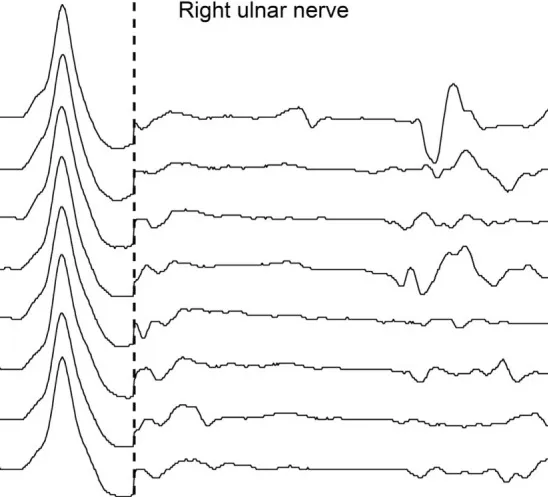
Second nerve conduction study according to standard techniques performed on day 25 after admission. No F-waves are recorded by supramaximal stimulation of right ulnar nerve at wrist; M waves are within normal range.
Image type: electrography (ekg)